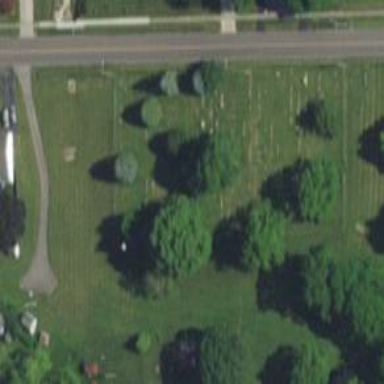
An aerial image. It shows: Cemetery.